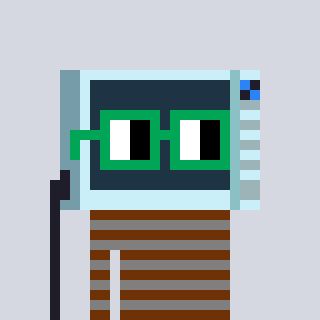
a pixel art character with square green glasses, a microwave-shaped head and a bluegrey-colored body on a cool background